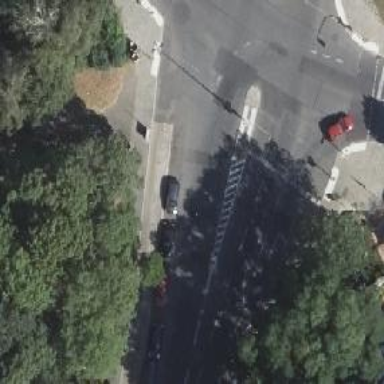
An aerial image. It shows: Cycleway for linking purposes.